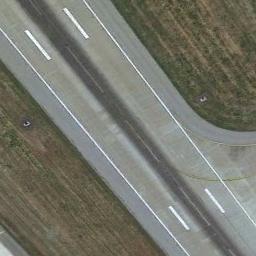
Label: runway